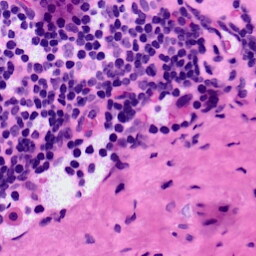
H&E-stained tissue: LymphNode